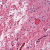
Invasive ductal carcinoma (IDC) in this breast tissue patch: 0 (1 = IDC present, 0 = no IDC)